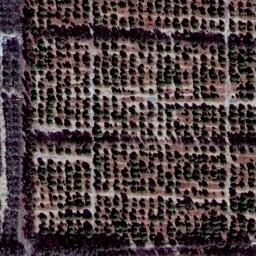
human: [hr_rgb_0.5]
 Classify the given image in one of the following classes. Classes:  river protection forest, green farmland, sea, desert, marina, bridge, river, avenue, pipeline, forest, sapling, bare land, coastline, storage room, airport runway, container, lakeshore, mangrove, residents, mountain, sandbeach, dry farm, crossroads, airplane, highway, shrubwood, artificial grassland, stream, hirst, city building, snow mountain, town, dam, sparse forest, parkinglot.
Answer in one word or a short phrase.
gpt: dry farm